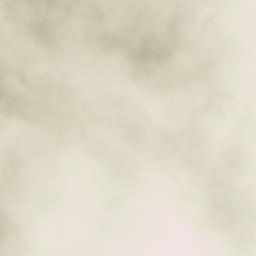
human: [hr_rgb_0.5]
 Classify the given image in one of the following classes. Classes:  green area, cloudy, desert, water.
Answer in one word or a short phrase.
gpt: cloudy